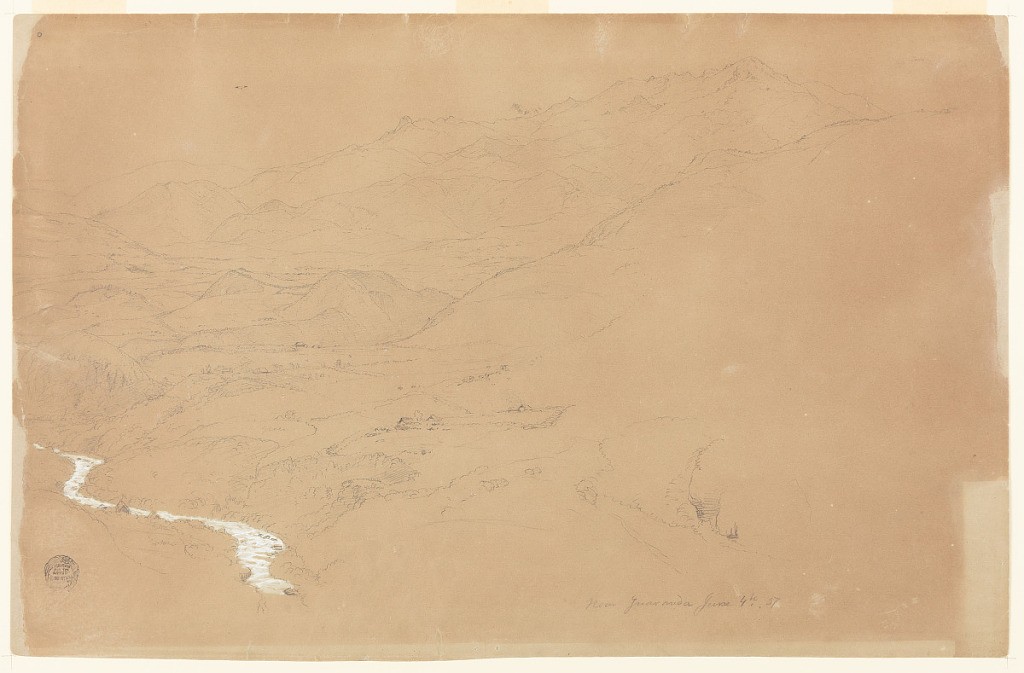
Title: Valley and Mountains near Guaranda, Ecuador
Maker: Frederic Edwin Church, American, 1826–1900
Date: June 4, 1857
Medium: Graphite, brush and white gouache on light brown wove paper
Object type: Drawing
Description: Landscape sketch showing a view of a valley and mountains near the Ecuadorian town of Guaranda. At right, an immense, bulging mountainside descends into the middle distance at center, where a group of dark hills are visible. In the foreground at center left, several houses are visible around treeless, cultivated terrain. At lower left, a wide stream snakes its way through a shallow gorge with houses on its heavily wooded slopes. Rolling terrain extends from the middle distance into the background, where a large, rugged mountain ascends to a sharp peak at upper right. A snow-capped summit, possibly that of Chimborazo, peeks over this ridge at upper center. Rolling mountain ranges continue into the distance at left.